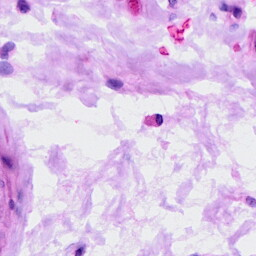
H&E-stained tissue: Ovarian